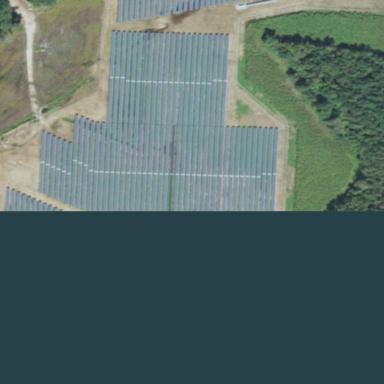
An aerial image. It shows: Solar photovoltaic power plant surrounded by fence.